Question:
Trying to make something similar to facebook. I've created this javascript url pattern converter. Something like this could be triggered just as the user clicks on the submit button for a forum post - convert url's into embed html variants. Any ways to improve this?
<URL>
'''
var videoEmbed = {
invoke: function(){
$('body').html(function(i, html) {
return videoEmbed.convertVideo(html);
});
},
convertVideo: function(html){
var pattern1 = /(?:http?s?:\/\/)?(?:www\.)?(?:vimeo\.com)\/?(.+)/g;
var pattern2 = /(?:http?s?:\/\/)?(?:www\.)?(?:youtube\.com|youtu\.be)\/(?:watch\?v=)?(.+)/g;
if(pattern1.test(html)){
console.log("html", html);
var replacement = '<iframe width="420" height="345" src="//player.vimeo.com/video/$1" frameborder="0" webkitallowfullscreen mozallowfullscreen allowfullscreen></iframe>';
var html = html.replace(pattern1, replacement);
}
if(pattern2.test(html)){
console.log("html", html);
var replacement = '<iframe width="420" height="345" src="http://www.youtube.com/embed/$1" frameborder="0" allowfullscreen></iframe>';
var html = html.replace(pattern2, replacement);
}
return html;
}
}
setTimeout(function(){
videoEmbed.invoke();
},3000);
'''
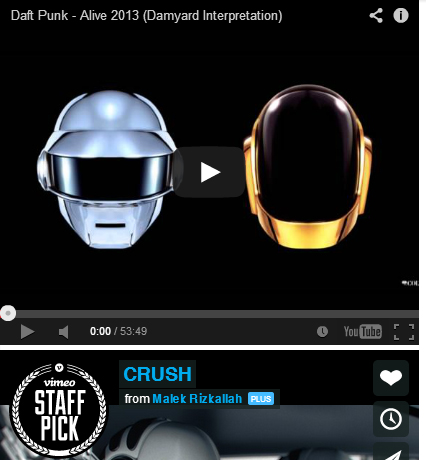
Answer: LATEST CODE ******** <URL>
This mimics the facebook post feature - of turning a youtube, vimeo or image into a media based link. This will be useful in taking on
Interested in having the code enhanced.
'''
var videoEmbed = {
invoke: function(){
$('body').html(function(i, html) {
return videoEmbed.convertMedia(html);
});
},
convertMedia: function(html){
var pattern1 = /(?:http?s?:\/\/)?(?:www\.)?(?:vimeo\.com)\/?(.+)/g;
var pattern2 = /(?:http?s?:\/\/)?(?:www\.)?(?:youtube\.com|youtu\.be)\/(?:watch\?v=)?(.+)/g;
var pattern3 = /([-a-zA-Z0-9@:%_\+.~#?&//=]{2,256}\.[a-z]{2,4}(\/[-a-zA-Z0-9@:%_\+.~#?&//=]*)?(?:jpg|jpeg|gif|png))/gi;
if(pattern1.test(html)){
var replacement = '<iframe width="420" height="345" src="//player.vimeo.com/video/$1" frameborder="0" webkitallowfullscreen mozallowfullscreen allowfullscreen></iframe>';
var html = html.replace(pattern1, replacement);
}
if(pattern2.test(html)){
var replacement = '<iframe width="420" height="345" src="http://www.youtube.com/embed/$1" frameborder="0" allowfullscreen></iframe>';
var html = html.replace(pattern2, replacement);
}
if(pattern3.test(html)){
var replacement = '<a href="$1" target="_blank"><img class="sml" src="$1" /></a><br />';
var html = html.replace(pattern3, replacement);
}
return html;
}
}
'''